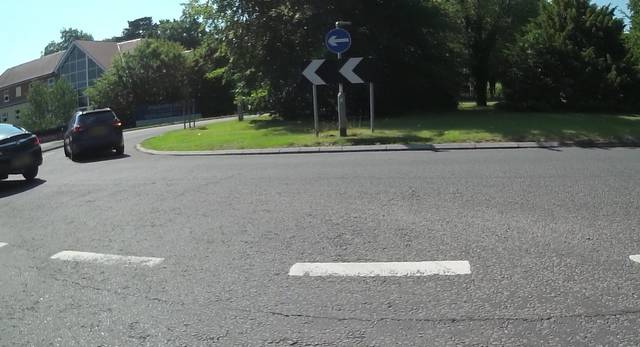
Region: United Kingdom
Coordinates: 51.251, -1.088